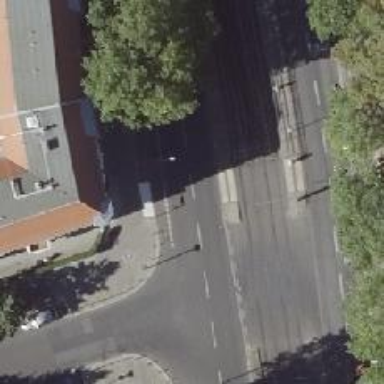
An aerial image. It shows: Asphalt footpath with unmarked crossing.